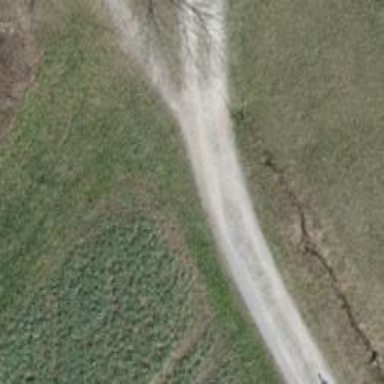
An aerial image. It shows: Compacted path.